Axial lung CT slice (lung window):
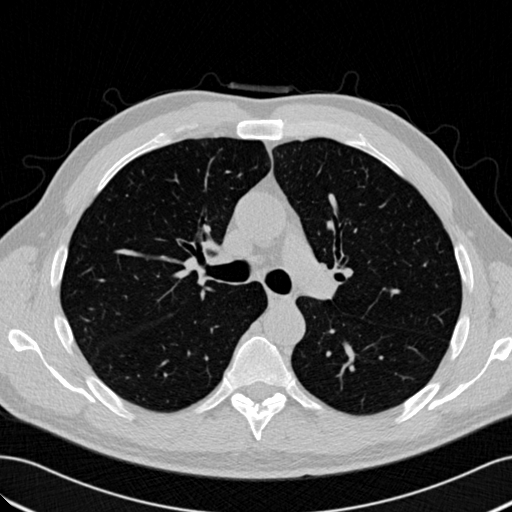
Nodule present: no